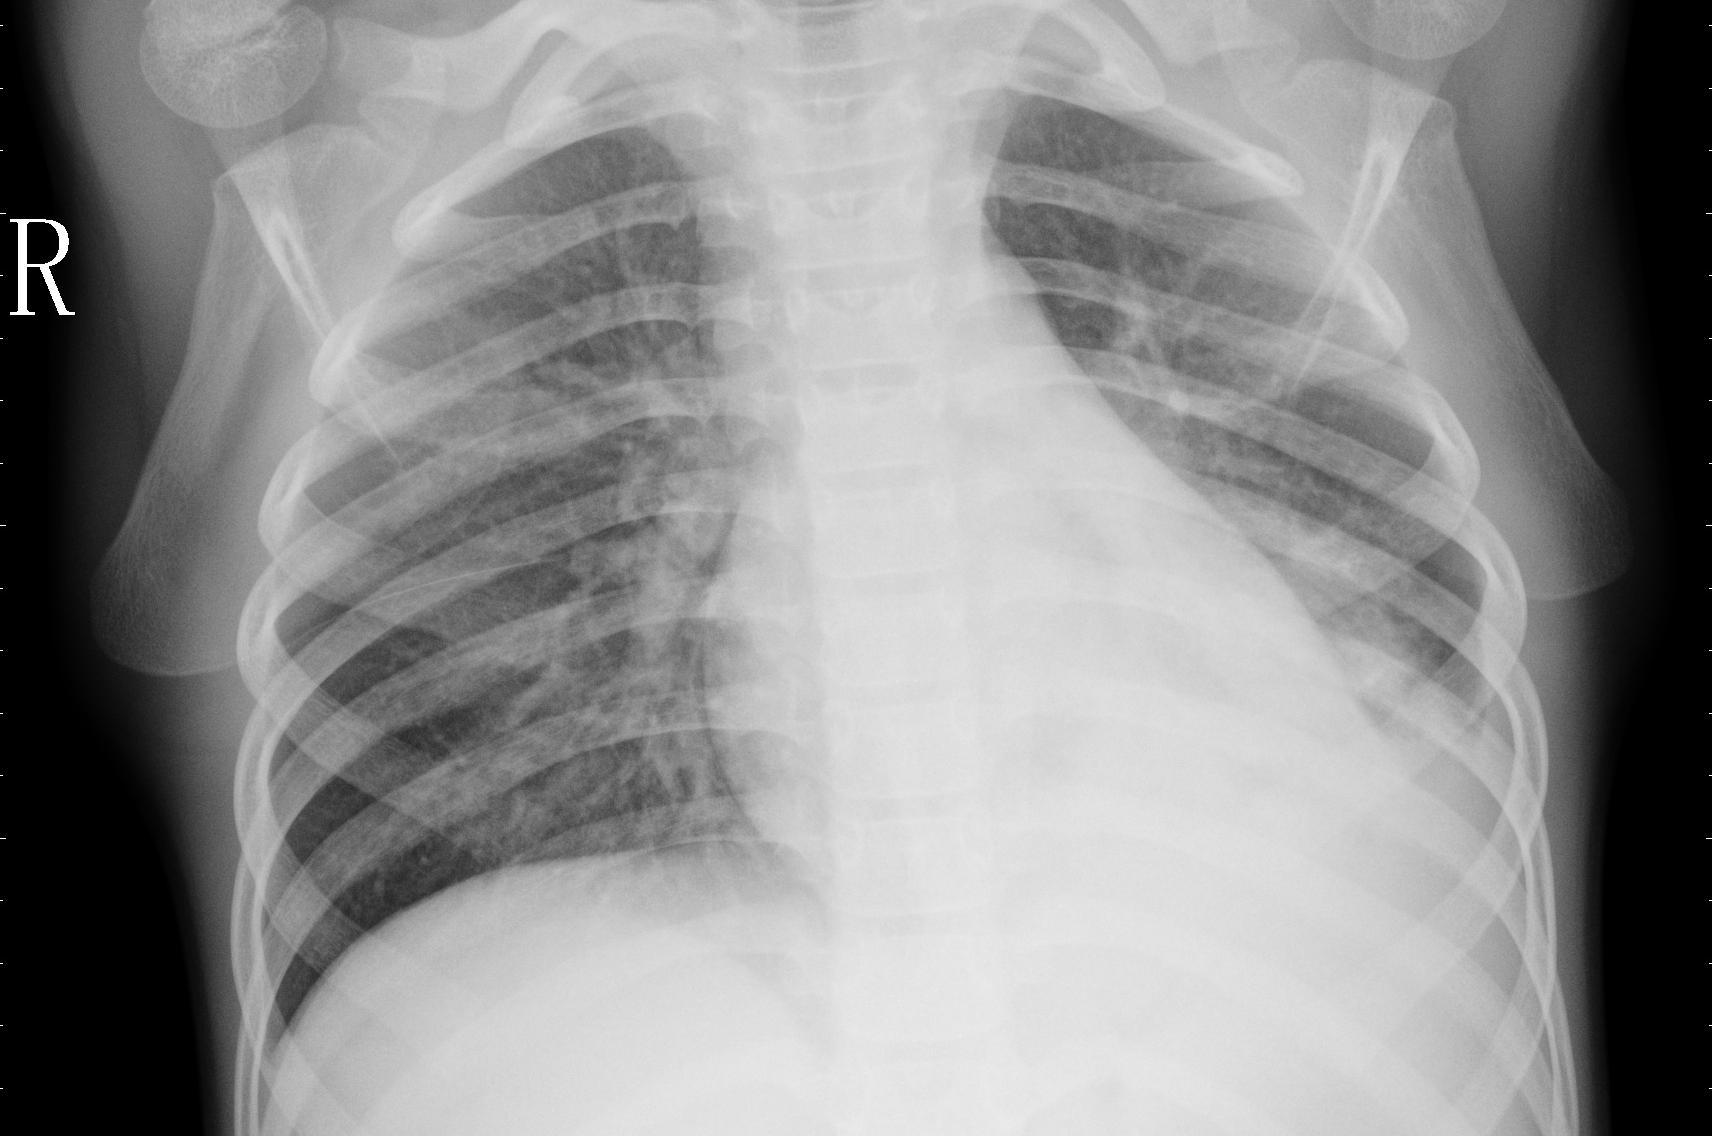
Diagnosis: PNEUMONIA